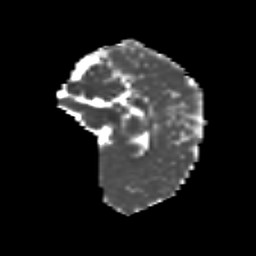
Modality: MD
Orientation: sagittal
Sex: female
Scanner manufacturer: siemens
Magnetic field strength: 3 T
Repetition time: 5 s
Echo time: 0.071 s